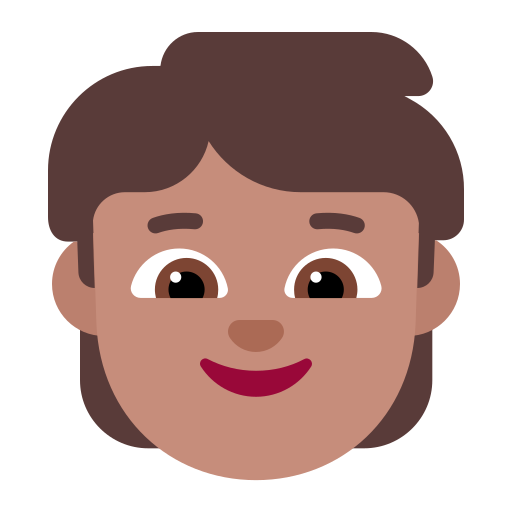
child flat